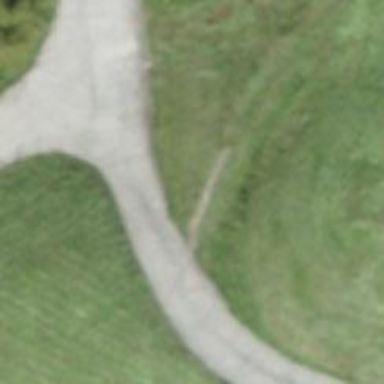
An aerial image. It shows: Well-maintained track road with grade 1 tracktype.